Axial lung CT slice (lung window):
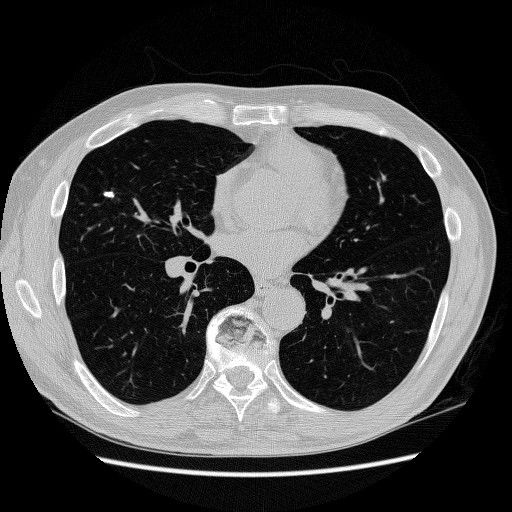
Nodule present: yes
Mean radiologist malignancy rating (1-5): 2